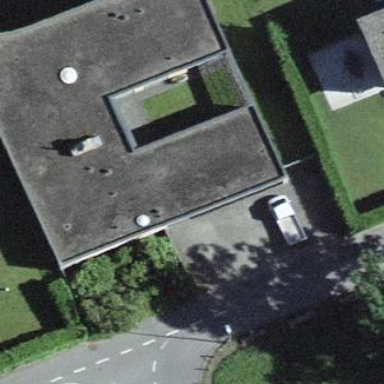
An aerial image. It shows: Simple house.